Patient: sex M, age 64
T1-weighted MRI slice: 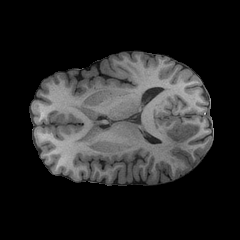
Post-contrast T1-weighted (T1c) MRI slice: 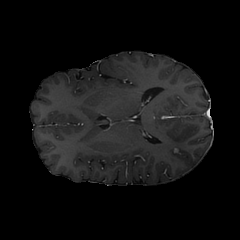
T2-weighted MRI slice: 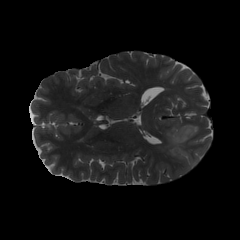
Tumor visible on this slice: yes
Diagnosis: Glioblastoma, IDH-wildtype
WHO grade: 4